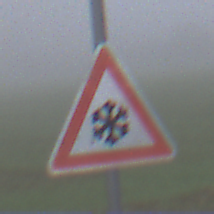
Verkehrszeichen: SchneeOderEisglaette
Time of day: MorningAfternoon
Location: Outdoor (RoadRail)
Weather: Overcast
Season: NotSpecified
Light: Natural